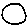
Label: moon